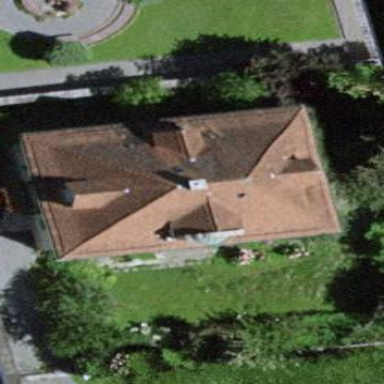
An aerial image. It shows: Historic building.